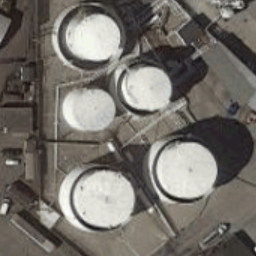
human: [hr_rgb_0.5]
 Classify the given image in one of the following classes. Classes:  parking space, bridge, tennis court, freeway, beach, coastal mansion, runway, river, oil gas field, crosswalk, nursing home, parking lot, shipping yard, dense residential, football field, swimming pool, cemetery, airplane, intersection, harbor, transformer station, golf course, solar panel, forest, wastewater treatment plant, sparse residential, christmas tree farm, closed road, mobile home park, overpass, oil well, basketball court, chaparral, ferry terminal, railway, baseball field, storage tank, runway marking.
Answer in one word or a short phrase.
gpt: storage tank